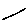
Label: line